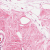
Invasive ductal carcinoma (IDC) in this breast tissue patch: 0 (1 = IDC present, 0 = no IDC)